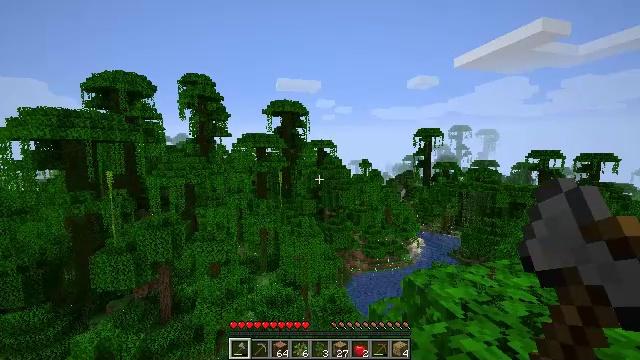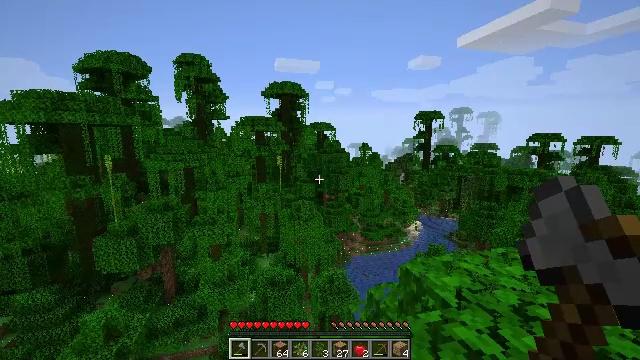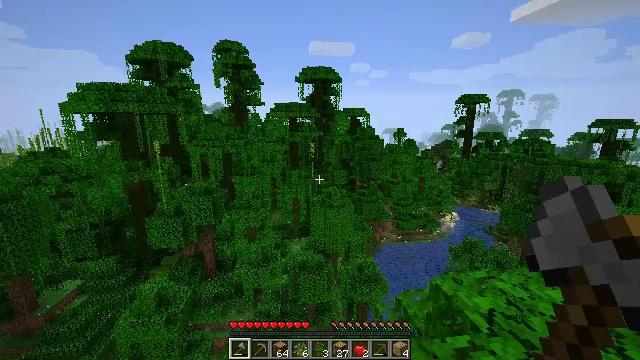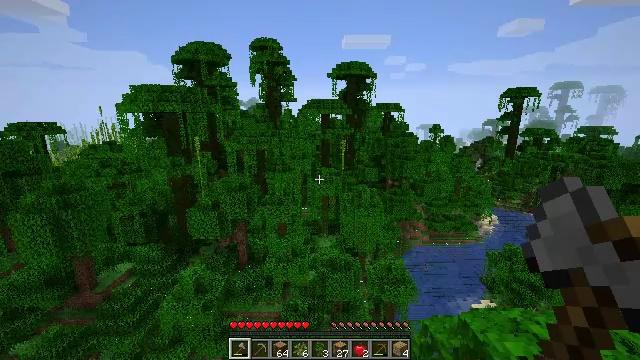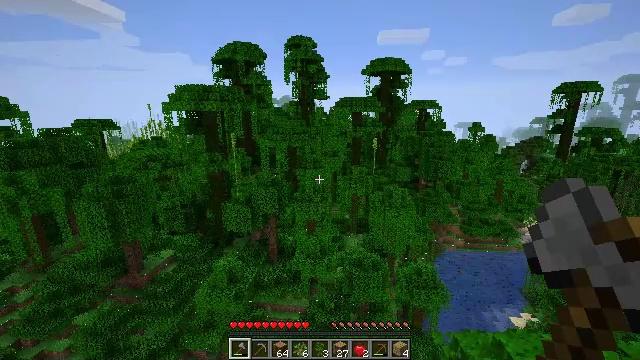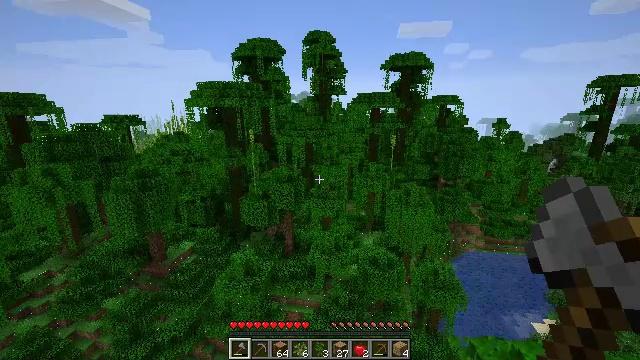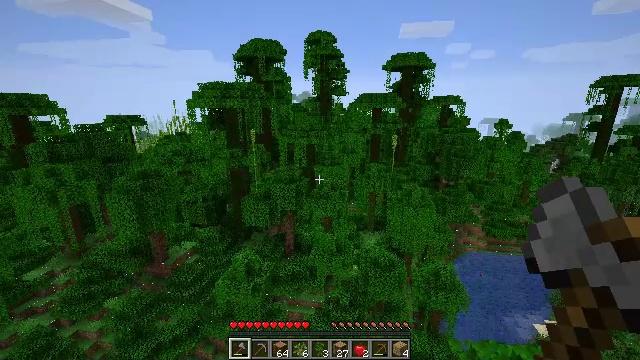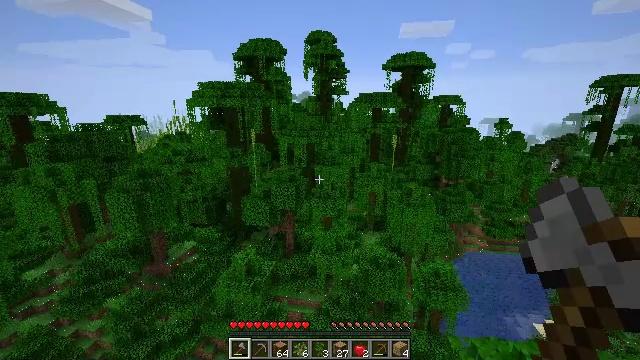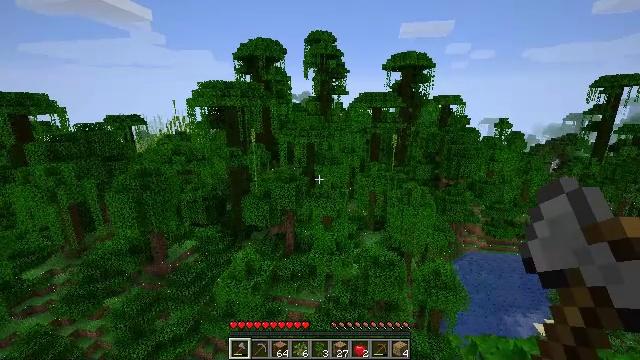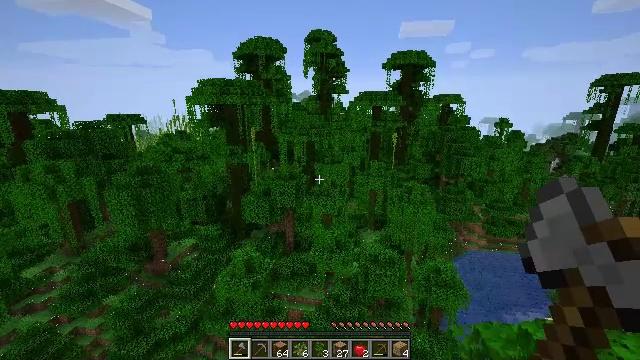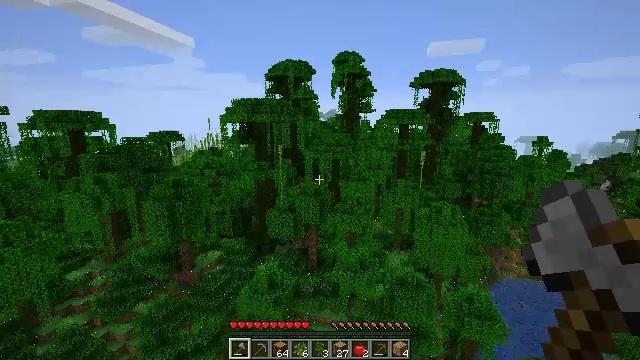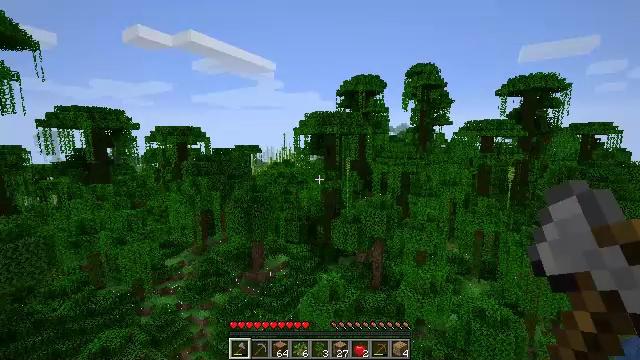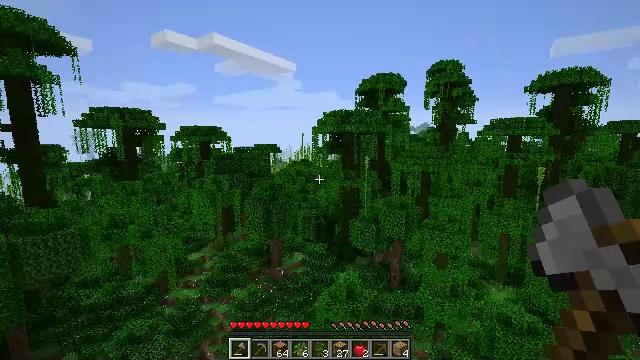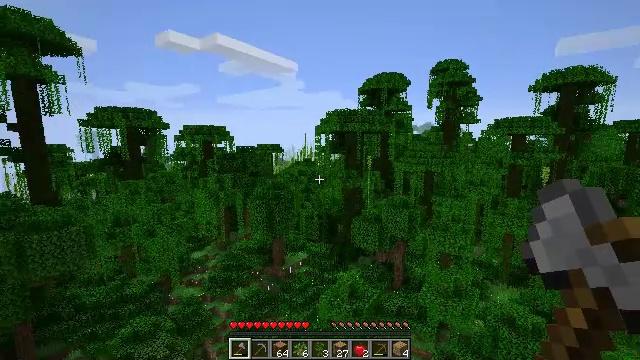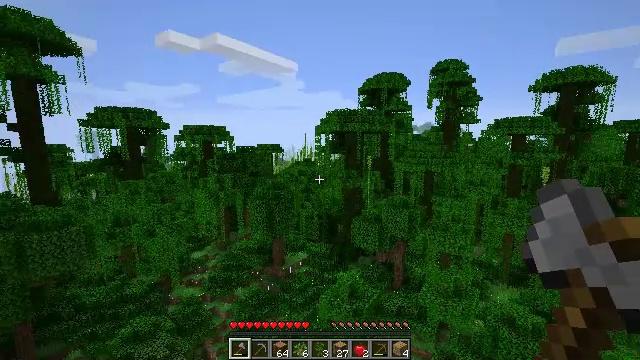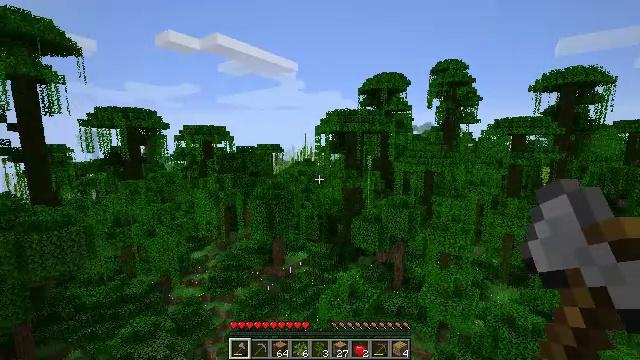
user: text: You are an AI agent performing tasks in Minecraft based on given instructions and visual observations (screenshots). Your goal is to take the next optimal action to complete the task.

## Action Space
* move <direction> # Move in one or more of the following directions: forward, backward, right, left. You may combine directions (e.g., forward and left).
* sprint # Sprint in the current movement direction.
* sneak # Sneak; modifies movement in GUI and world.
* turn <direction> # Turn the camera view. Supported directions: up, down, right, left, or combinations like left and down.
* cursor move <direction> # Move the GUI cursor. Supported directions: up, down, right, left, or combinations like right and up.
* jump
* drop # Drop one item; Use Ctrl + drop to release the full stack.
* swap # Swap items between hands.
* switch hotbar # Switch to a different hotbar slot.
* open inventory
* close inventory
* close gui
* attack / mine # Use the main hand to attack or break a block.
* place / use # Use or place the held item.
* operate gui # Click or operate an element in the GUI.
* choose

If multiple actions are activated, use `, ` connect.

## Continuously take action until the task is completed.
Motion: motion action
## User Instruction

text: Collect the jungle log for building.
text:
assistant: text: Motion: turn down, jump
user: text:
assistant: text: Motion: turn left and down, jump
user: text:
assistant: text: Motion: turn left and down, jump
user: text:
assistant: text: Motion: turn left, jump
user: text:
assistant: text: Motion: turn left, jump
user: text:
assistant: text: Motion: jump
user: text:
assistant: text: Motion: no_op
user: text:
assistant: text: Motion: no_op
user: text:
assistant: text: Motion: no_op
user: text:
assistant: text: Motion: turn left and up
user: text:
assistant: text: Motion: turn left and up
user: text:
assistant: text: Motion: turn left
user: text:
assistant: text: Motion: no_op
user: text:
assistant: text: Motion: no_op
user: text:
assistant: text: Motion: no_op
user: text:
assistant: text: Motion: jump
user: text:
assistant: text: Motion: jump
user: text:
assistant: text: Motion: jump
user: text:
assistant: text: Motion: jump
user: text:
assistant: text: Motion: jump
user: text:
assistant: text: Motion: turn left and up
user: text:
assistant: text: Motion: turn left and up
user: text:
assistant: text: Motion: attack / mine
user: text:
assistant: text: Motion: attack / mine
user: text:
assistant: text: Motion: no_op
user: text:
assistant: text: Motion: no_op
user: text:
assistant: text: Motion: no_op
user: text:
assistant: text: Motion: no_op
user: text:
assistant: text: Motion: turn right and down
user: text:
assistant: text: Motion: turn right and down, jump